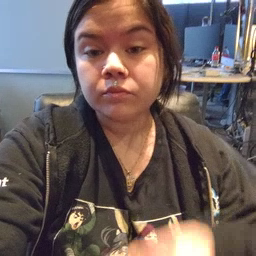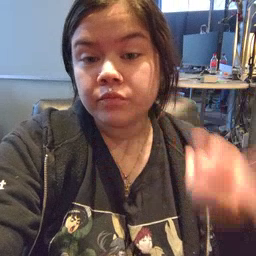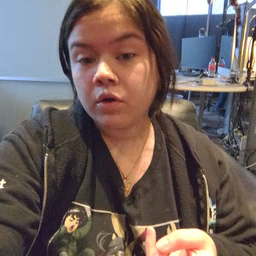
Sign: fall